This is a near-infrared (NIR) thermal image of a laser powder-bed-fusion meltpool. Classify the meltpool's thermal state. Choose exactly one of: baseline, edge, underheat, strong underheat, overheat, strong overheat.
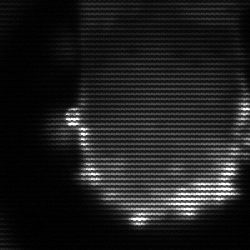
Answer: baseline